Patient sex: M
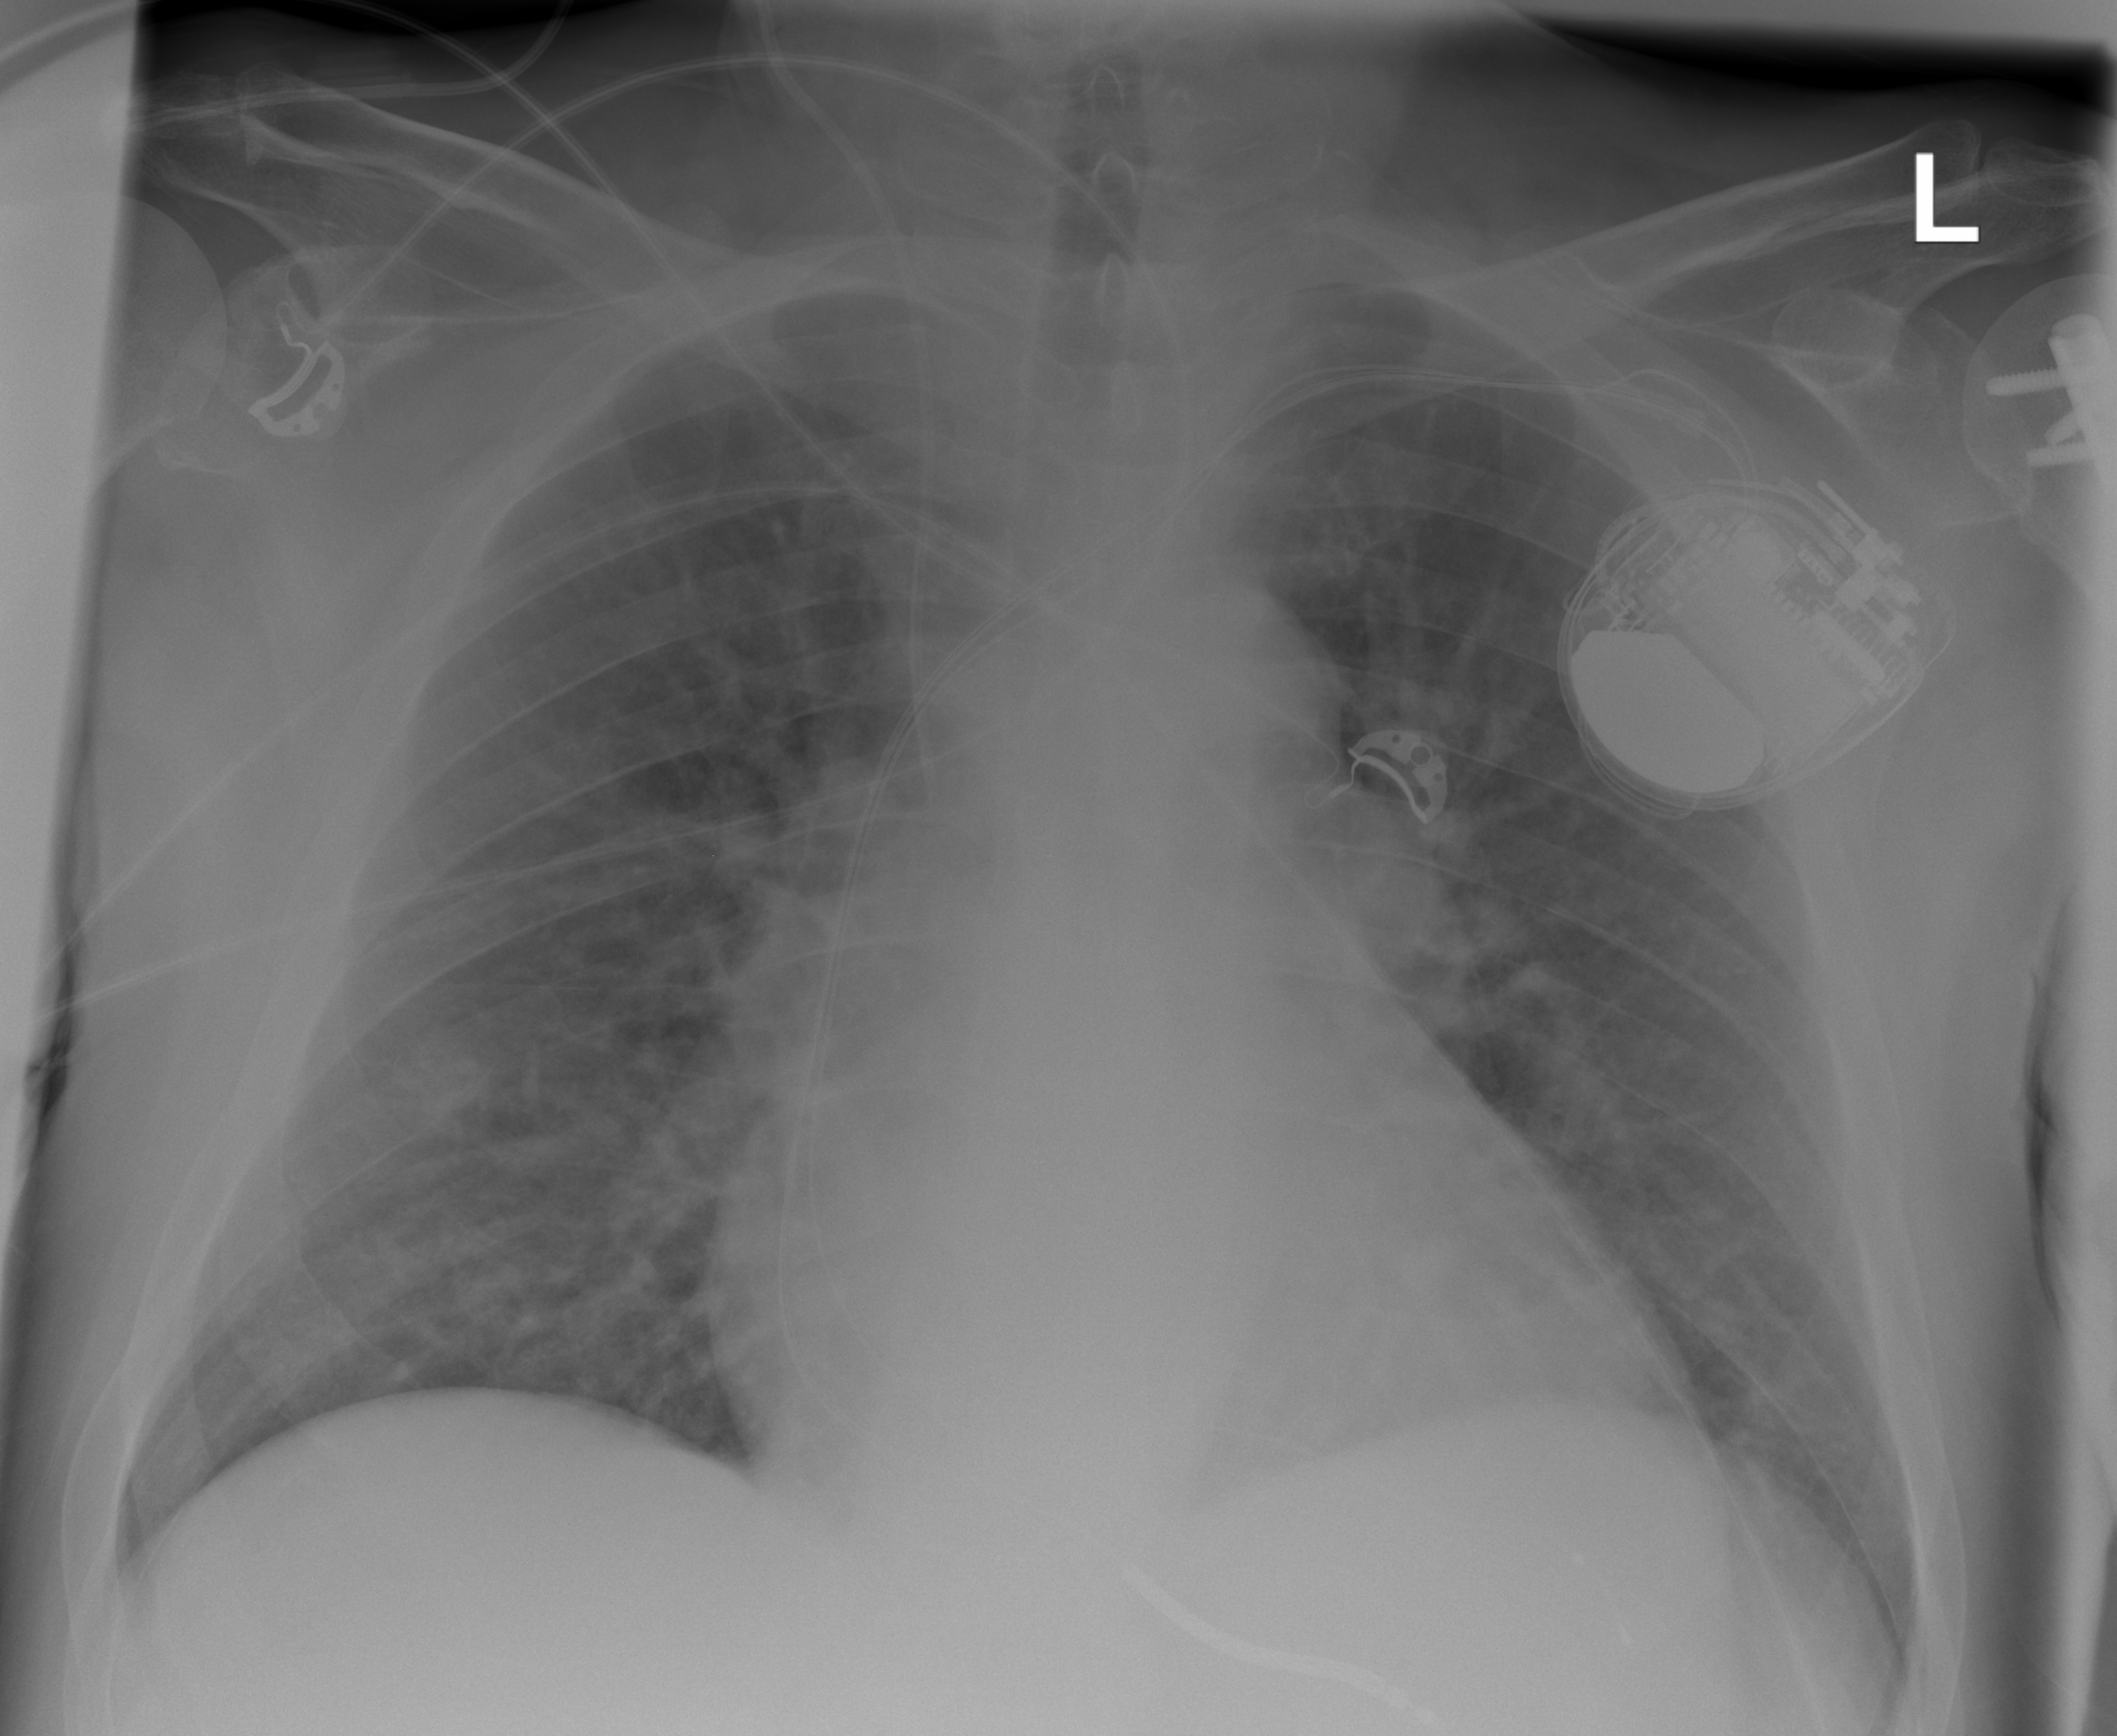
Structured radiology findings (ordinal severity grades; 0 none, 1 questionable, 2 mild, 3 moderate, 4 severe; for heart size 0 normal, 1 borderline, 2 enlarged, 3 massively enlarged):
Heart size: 2
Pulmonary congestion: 2
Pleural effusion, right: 0
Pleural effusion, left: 0
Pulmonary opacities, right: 0
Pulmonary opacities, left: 0
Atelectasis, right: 0
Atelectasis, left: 0